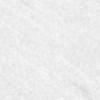
Label: no_change